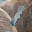
Label: 1